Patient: sex M, age 52
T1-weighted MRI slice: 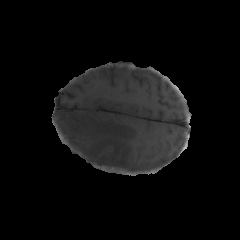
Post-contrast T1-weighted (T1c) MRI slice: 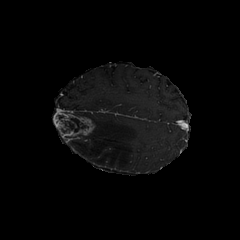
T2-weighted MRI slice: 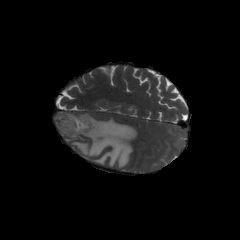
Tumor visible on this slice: yes
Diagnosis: Glioblastoma, IDH-wildtype
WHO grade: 4